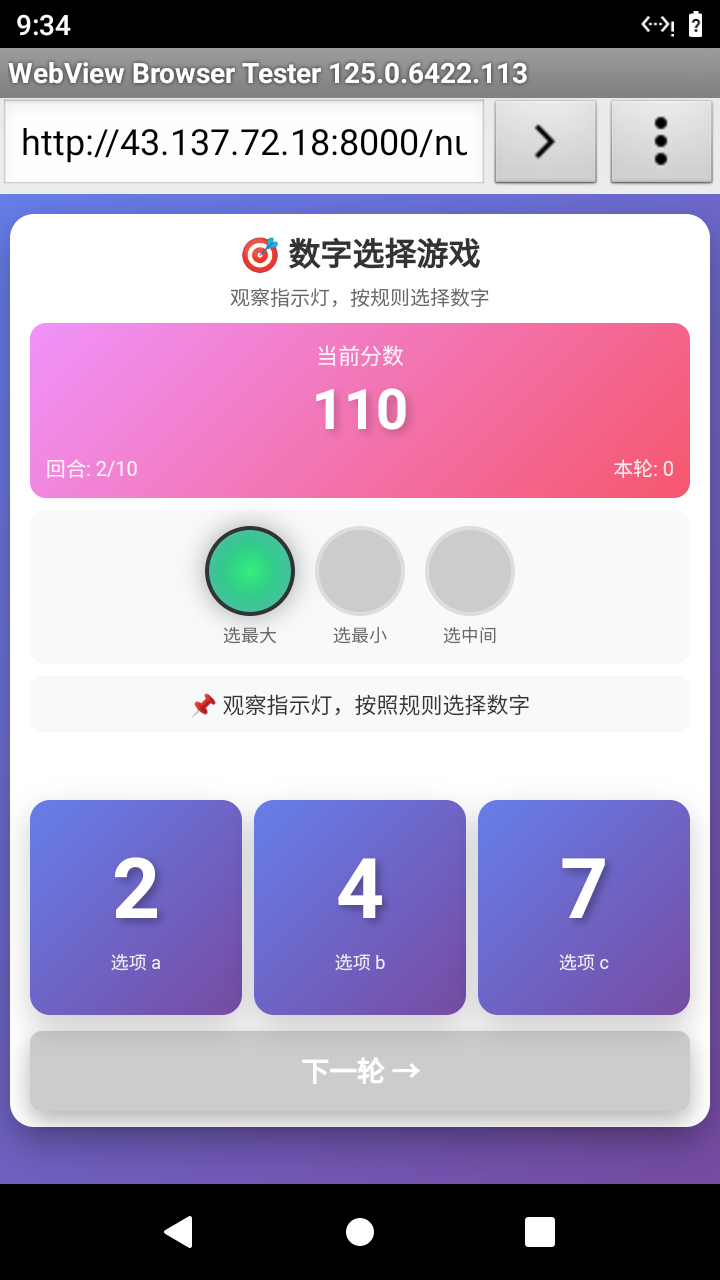

Select the correct number based on the traffic light color.
Answer: 2